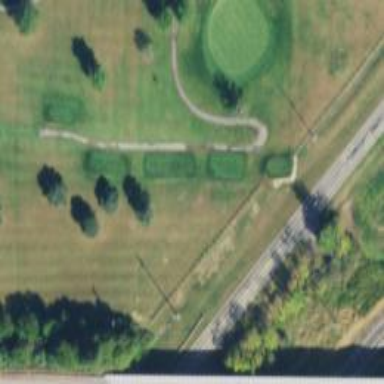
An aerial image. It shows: Golf hole.